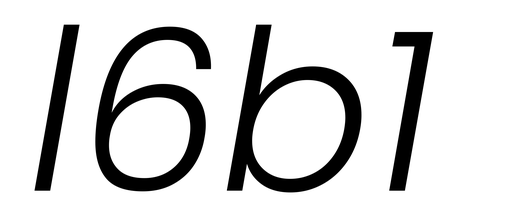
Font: Poppins-LightItalic